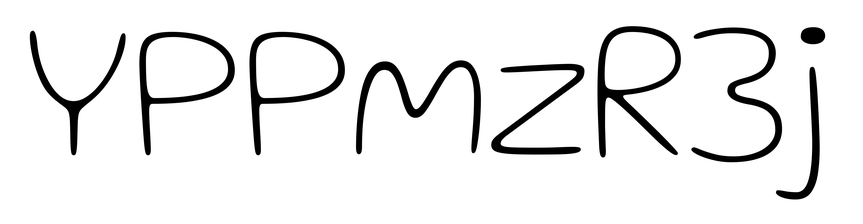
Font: Gluten_Thin